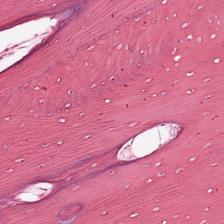
Label: Non-Tumor